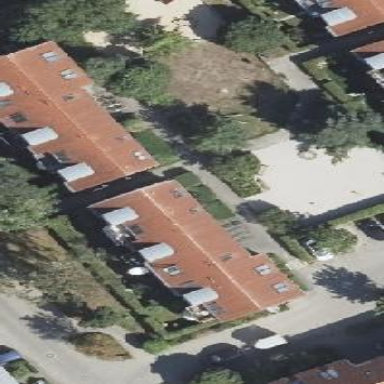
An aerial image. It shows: Gabled roof adorns the apartments building.